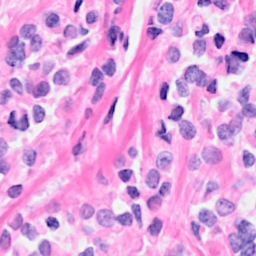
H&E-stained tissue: Breast